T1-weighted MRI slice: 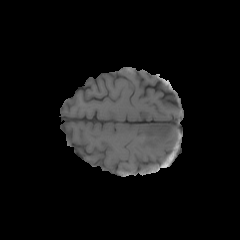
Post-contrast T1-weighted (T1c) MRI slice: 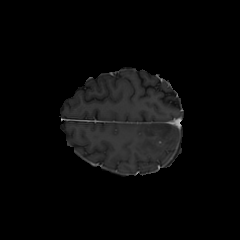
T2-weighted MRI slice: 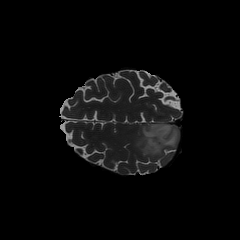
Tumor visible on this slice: yes